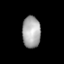
Tissue: lung
Cell type: Fibroblasts
Senescence score: 0.6126
Nuclear area (px): 562
Mean DAPI intensity: 168.676